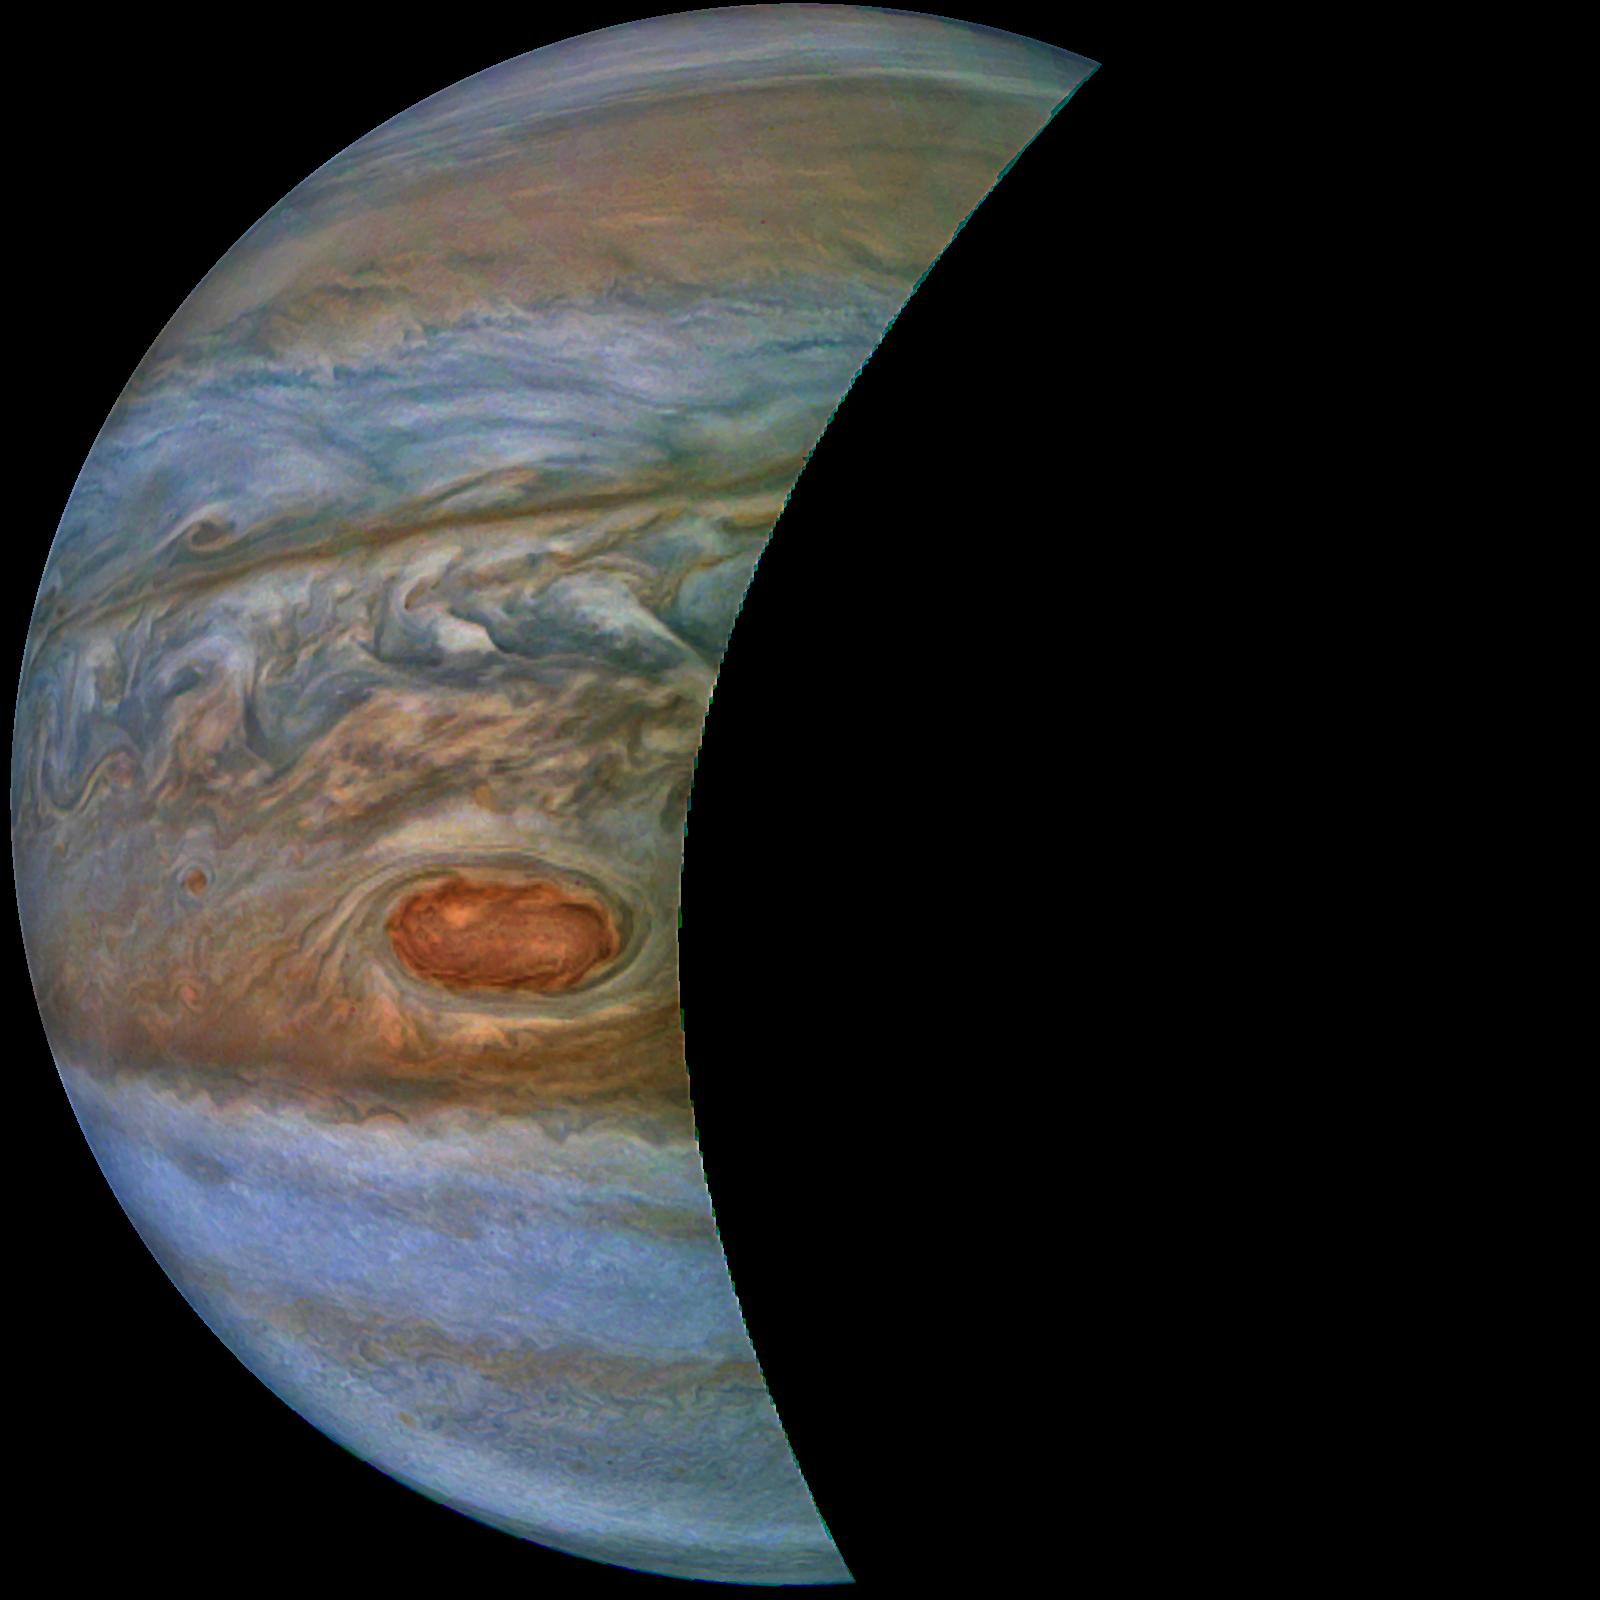
Juno Sees South Equatorial Belt 'Brown Barge' Juno, Jupiter